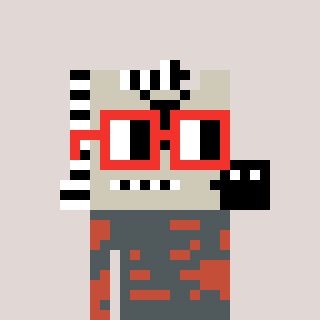
a pixel art character with square red glasses, a zebra-shaped head and a rust-colored body on a warm background